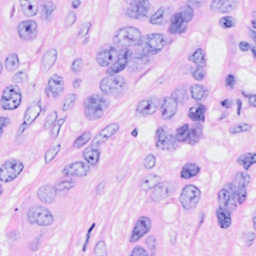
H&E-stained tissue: Breast